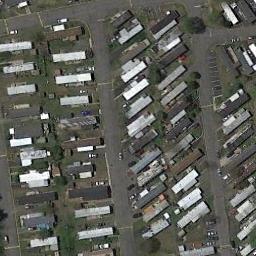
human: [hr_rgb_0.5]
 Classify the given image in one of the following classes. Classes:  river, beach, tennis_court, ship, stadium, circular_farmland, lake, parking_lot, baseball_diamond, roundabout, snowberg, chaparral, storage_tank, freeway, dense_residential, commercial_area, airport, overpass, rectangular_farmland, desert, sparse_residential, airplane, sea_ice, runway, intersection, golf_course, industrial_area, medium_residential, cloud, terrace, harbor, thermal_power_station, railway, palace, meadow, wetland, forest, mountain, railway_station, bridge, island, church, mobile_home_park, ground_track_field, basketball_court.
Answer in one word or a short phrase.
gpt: mobile_home_park